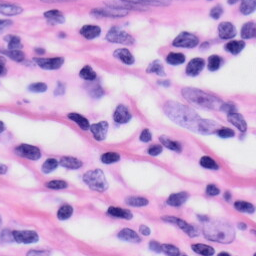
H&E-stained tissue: Skin